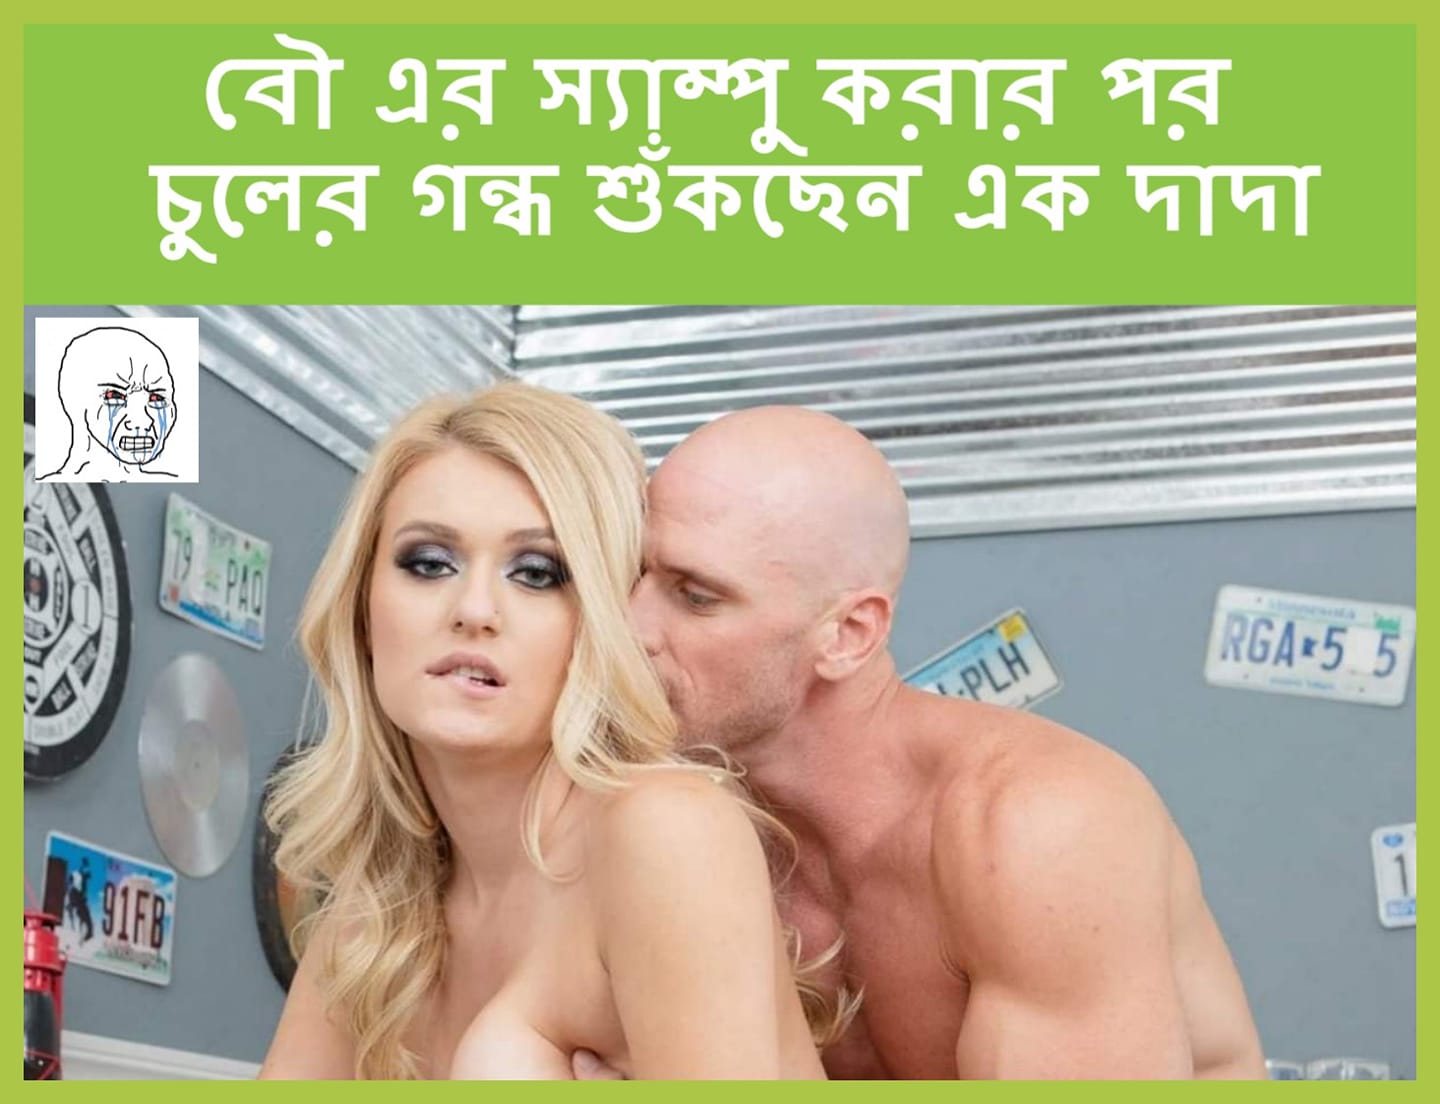
Caption: বৌ এর স্যাম্পু করার পর চুলের গন্ধ শুকছেন এক দাদা
Label: hate